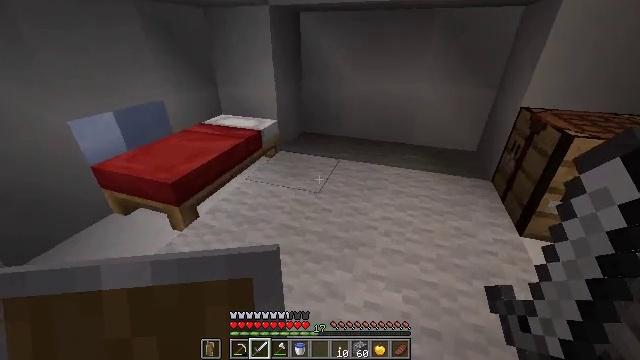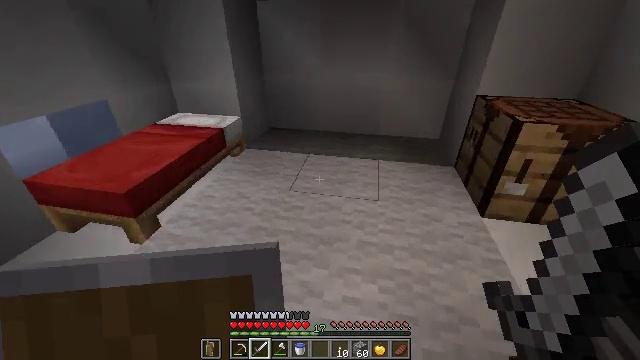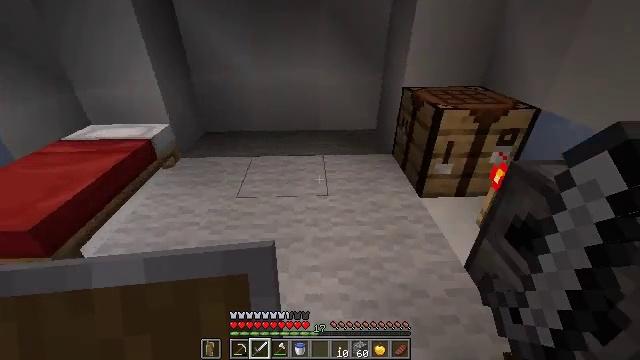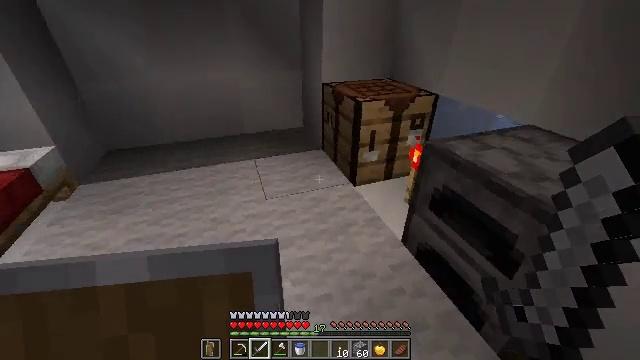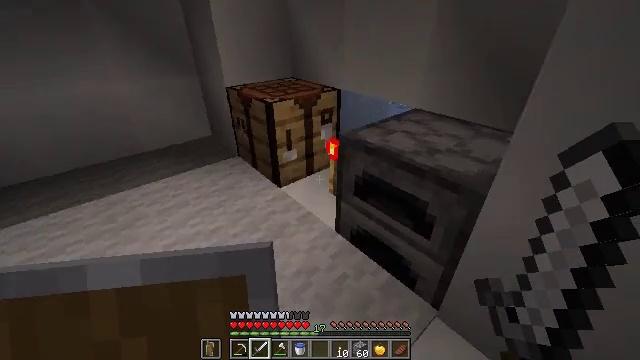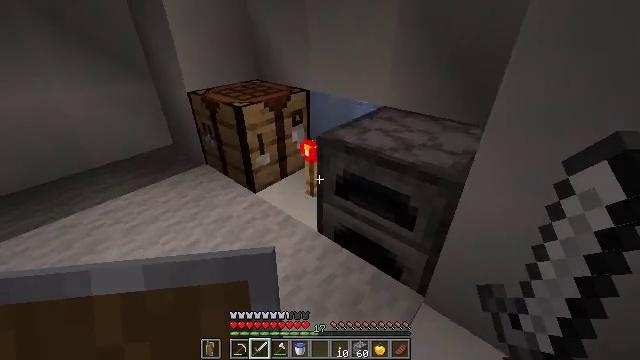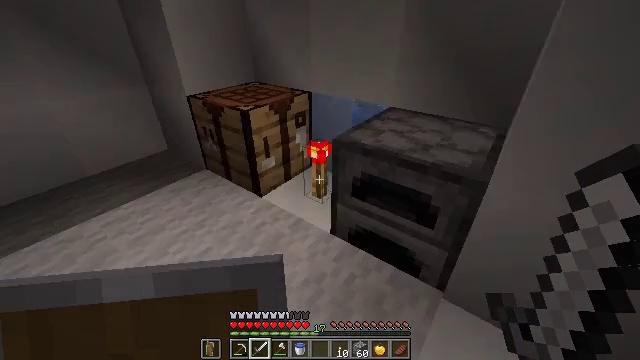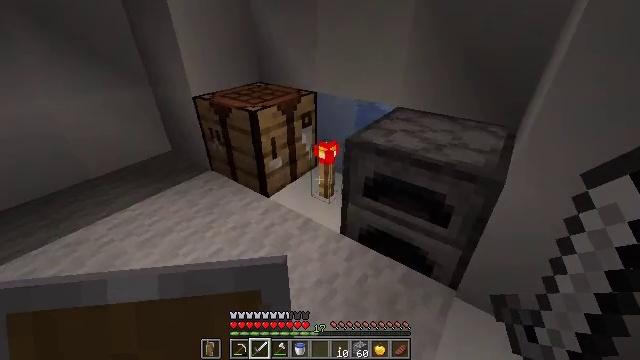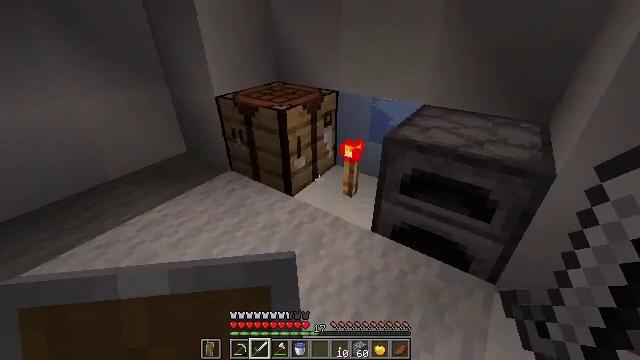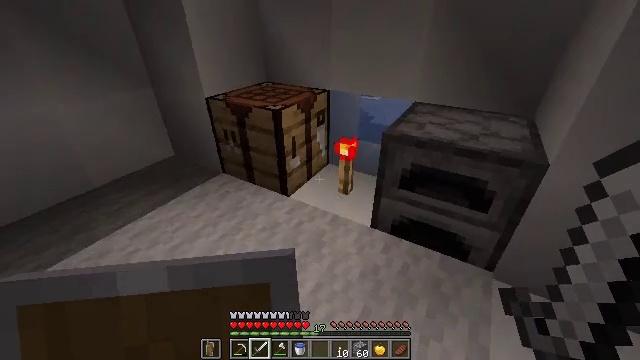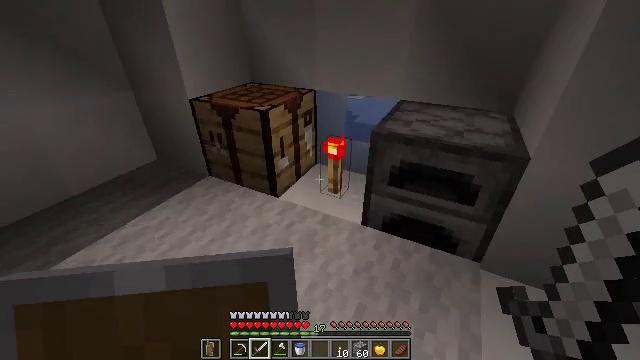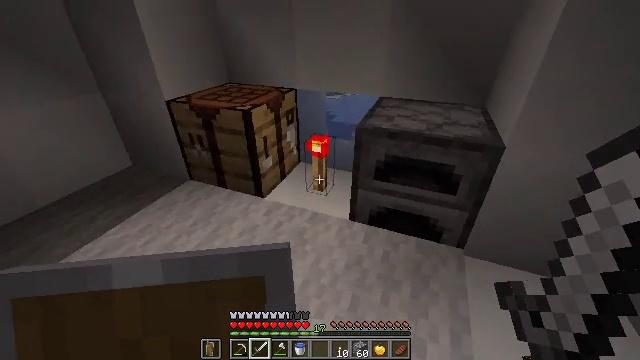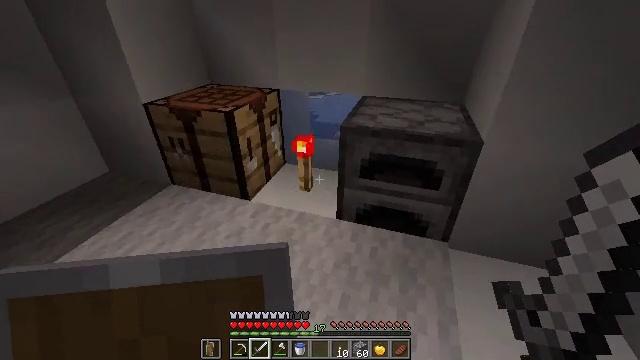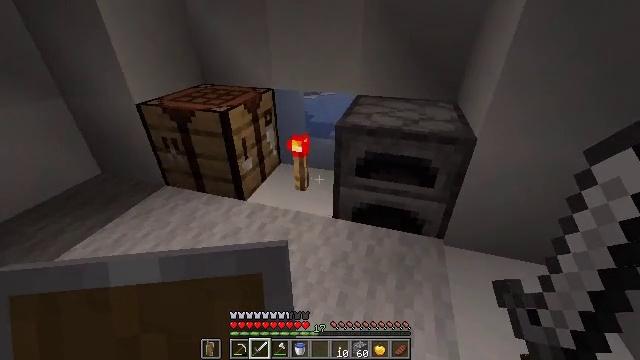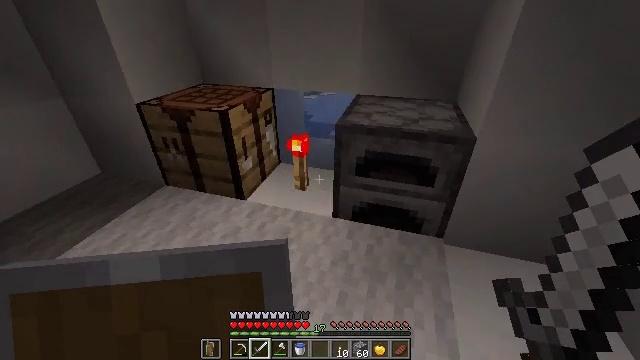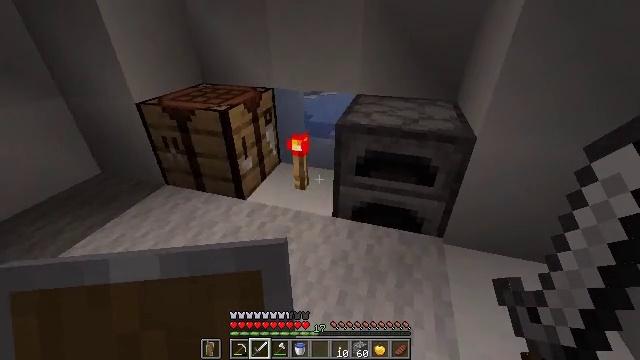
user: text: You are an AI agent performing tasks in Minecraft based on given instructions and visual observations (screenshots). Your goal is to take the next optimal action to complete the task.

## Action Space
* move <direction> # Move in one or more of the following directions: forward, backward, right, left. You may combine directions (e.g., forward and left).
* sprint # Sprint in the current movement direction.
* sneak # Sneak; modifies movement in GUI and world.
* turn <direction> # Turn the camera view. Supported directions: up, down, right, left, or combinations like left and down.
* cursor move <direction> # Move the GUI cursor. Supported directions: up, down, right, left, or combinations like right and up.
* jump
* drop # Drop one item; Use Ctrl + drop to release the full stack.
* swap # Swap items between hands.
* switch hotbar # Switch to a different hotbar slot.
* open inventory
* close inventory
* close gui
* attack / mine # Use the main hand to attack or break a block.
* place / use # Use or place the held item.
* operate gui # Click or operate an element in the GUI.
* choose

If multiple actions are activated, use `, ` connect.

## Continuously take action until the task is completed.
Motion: motion action
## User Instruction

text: Collect the light gray carpet.
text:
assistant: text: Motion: turn right and down
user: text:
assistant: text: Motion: turn right
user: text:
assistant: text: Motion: turn right
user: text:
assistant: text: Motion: move left, turn right
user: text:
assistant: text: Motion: move left, turn right
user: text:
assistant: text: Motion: move left, turn right
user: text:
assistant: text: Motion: move left
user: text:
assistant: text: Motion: move left, turn right
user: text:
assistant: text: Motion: turn right
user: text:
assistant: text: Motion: turn right
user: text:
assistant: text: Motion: turn right
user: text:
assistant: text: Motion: turn right
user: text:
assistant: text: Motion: turn right
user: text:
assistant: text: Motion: no_op
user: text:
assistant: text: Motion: no_op
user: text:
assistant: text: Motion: no_op
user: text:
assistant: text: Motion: no_op
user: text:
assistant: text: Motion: no_op
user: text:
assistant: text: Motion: no_op
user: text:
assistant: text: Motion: turn left and down
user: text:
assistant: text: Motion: move forward, turn left and down
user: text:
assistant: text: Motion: move forward and move right, turn left and down
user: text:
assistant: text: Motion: move forward and move right, turn left
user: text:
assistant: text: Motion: move forward and move right, turn left
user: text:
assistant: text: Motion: move forward and move right, turn left and down
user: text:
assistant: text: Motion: move forward and move right, turn left and down
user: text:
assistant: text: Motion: turn left
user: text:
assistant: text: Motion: turn left
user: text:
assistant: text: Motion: turn left
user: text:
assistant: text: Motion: turn left and up